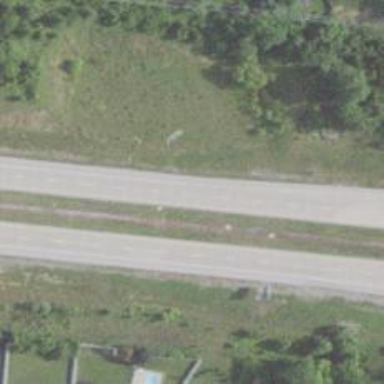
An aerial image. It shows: Motorway.